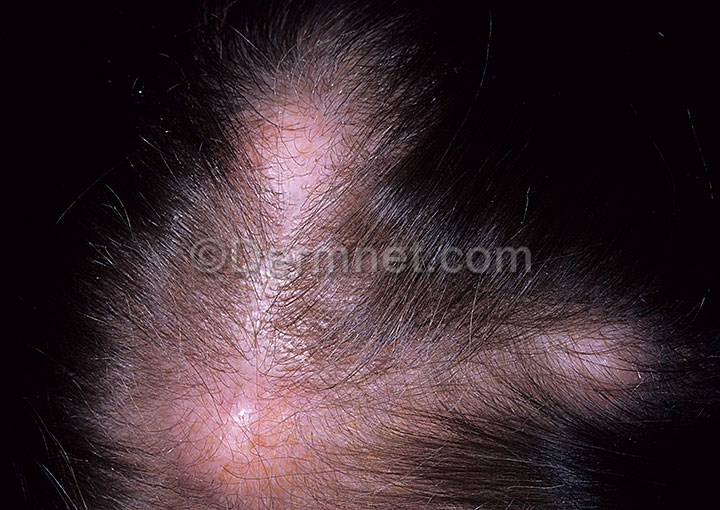
Disease: Hair Loss Photos Alopecia and other Hair Diseases